Question:
possible answers:
'''
A->B
C->D
A->C
C->A
B->C
'''
I think only
'''
A->B
A->C
'''
are correct?
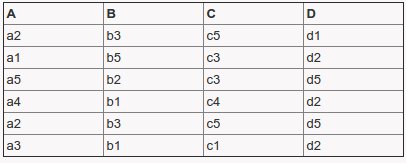
Answer: : A -> B and A -> C are the only possible functional dependencies.
Well a functional dependency means that if for two rows the values are the same, then the values should be the same as well.
For that holds: the only value that is duplicated is a2. In both cases it maps to b3.
cannot be a functional dependency, because for c3, there are different d's.
When we analyze , we see that this is a potential functional dependency, because the only value in A that occurs twice (a2) again maps on the same value in the C column.
on the other hand is a functional dependency. The value c3 occurs two times and maps to a1 and a5.
Finally also can't be a functional dependency: b1 maps to both c1 and c4.